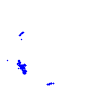
Particle: proton